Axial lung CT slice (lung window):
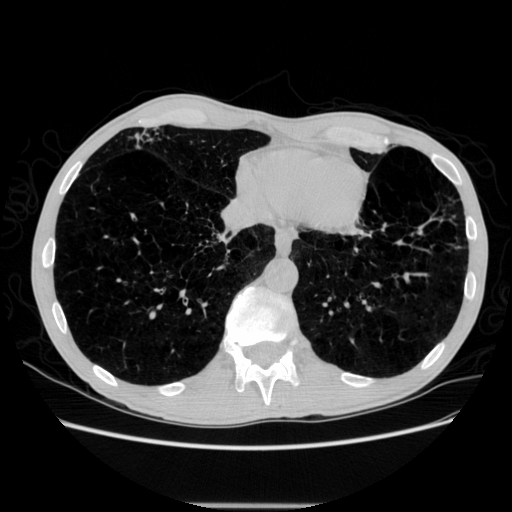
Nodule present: no